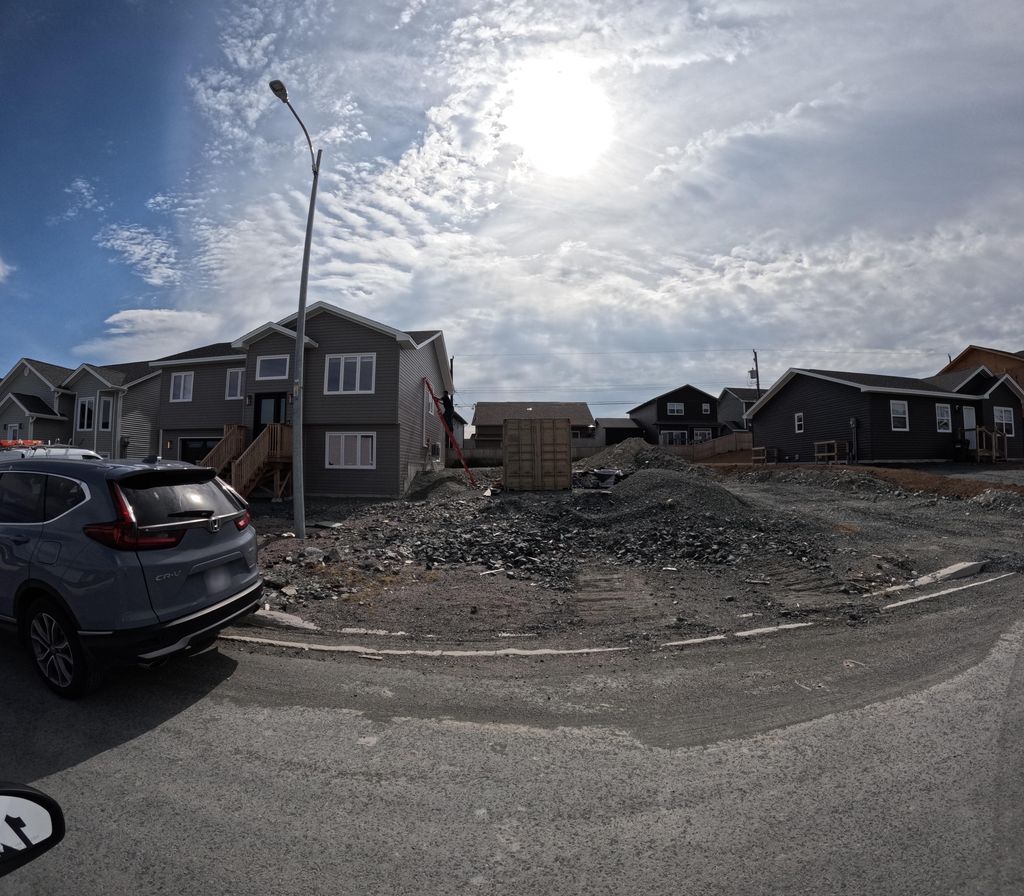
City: st_johns